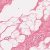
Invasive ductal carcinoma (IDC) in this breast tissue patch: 0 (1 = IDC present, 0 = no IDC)